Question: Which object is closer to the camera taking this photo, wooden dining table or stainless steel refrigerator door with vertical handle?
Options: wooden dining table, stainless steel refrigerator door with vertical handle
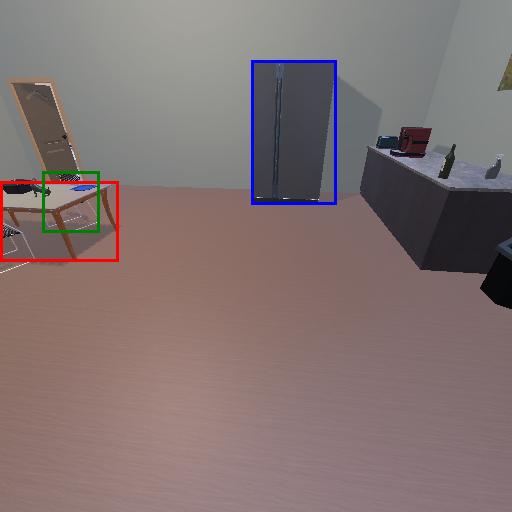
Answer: wooden dining table